Interaction volume radius: 10 \u00c5
Interaction volume height: 15 \u00c5
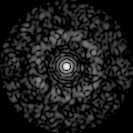
Disorder parameter: 0.8326